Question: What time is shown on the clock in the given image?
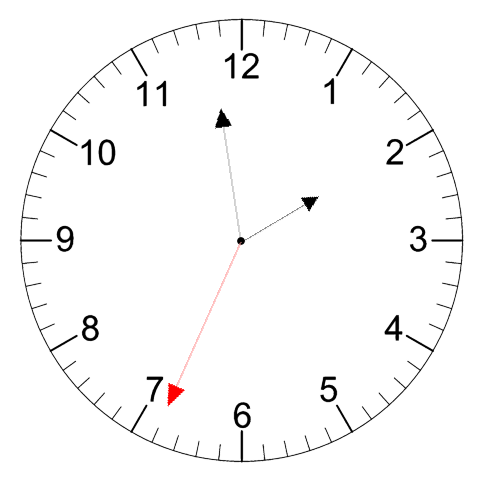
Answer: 01:58:34